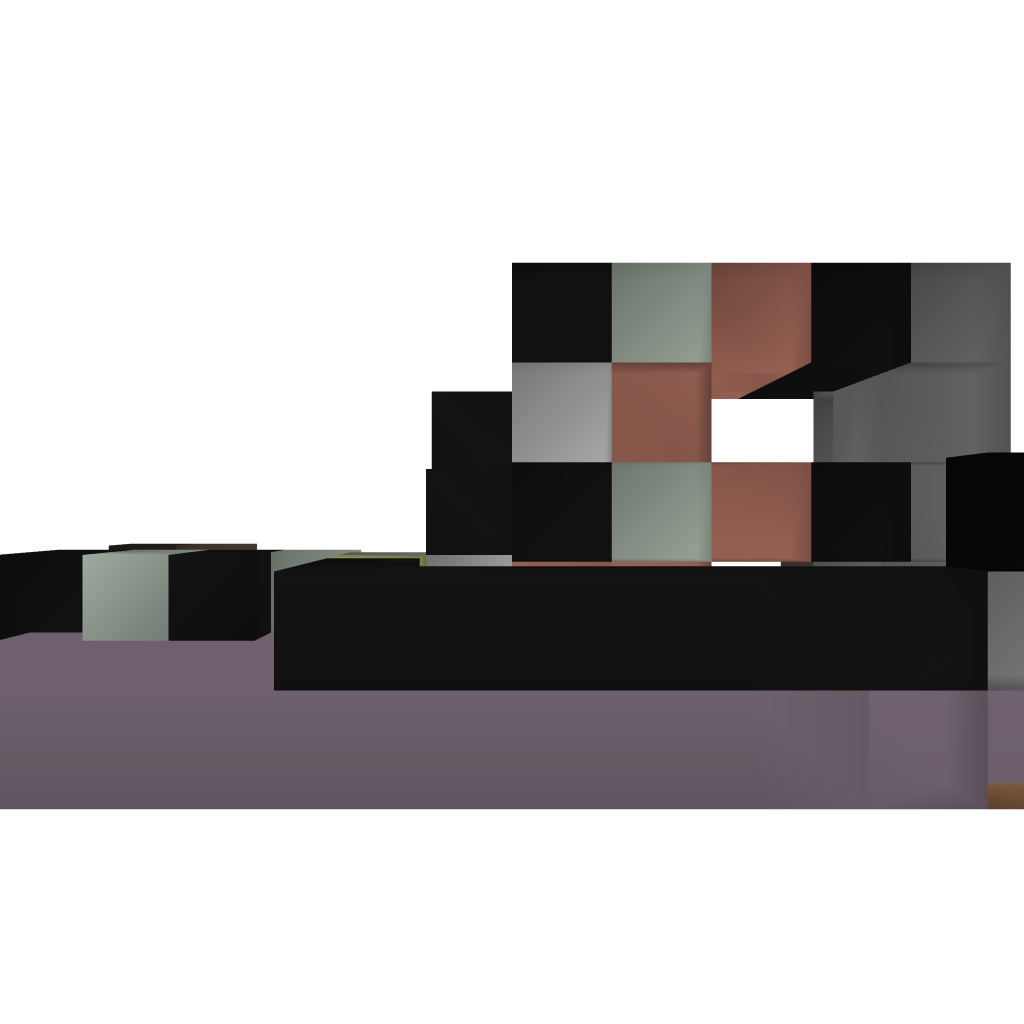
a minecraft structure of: Achievement Hunter Slice Of Hell